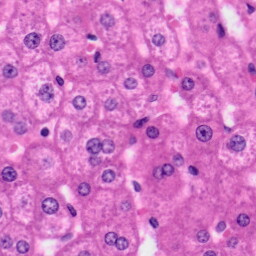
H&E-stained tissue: Liver